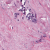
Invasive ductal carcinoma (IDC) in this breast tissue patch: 1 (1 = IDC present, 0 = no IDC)